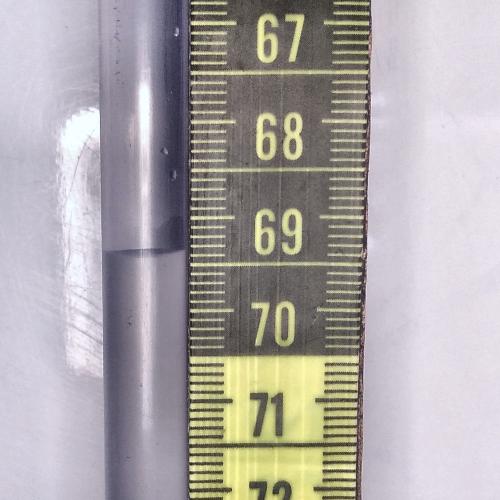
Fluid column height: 69.3 cm